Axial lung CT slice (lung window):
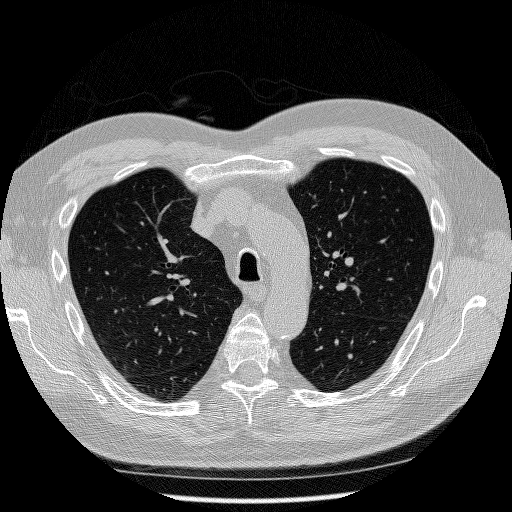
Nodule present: no